Interaction volume radius: 10 \u00c5
Interaction volume height: 10 \u00c5
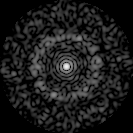
Disorder parameter: 0.8686